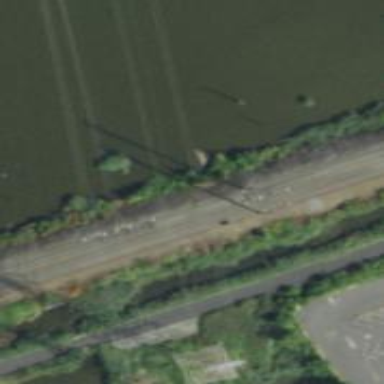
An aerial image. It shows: Railway with electrified contact lines.